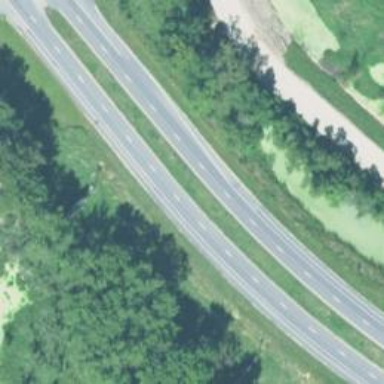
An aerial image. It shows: Primary highway.